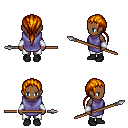
a pixel art fantasy rpg character, female body template, human, dark skin, chain tabard jacket, white pants, dark blonde ponytail hairstyle, white cloth bracers, black shoes, spear, four views (front, back, left, right), 2x2 character sprite sheet, small pixel art, hard edges, no anti-aliasing